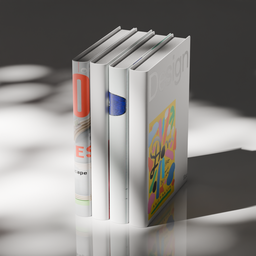
Label: tools